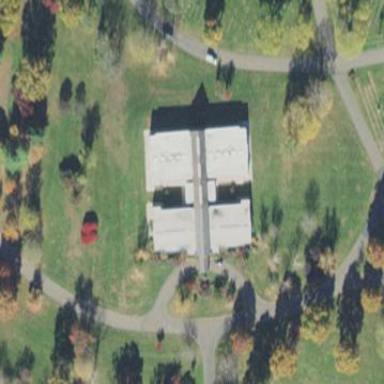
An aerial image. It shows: Historic mausoleum building with tomb.